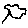
Label: bird